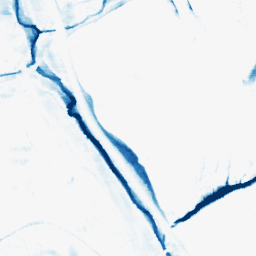
Category: morphological
Decomposition family: morphological_rect
Decomposition parameters: operation: closing
width: 20
height: 10
Upsampling method: sinc_hamming
Upsampling parameters: scale: 4
kernel_size: 16
Upsampling scale: 4